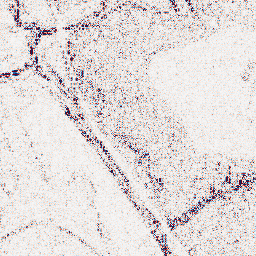
Category: wavelet
Decomposition family: wavelet_reverse_biorthogonal
Decomposition parameters: wavelet: rbio4.4
level: 1
Upsampling method: sinc_blackman
Upsampling parameters: scale: 4
kernel_size: 16
Upsampling scale: 4